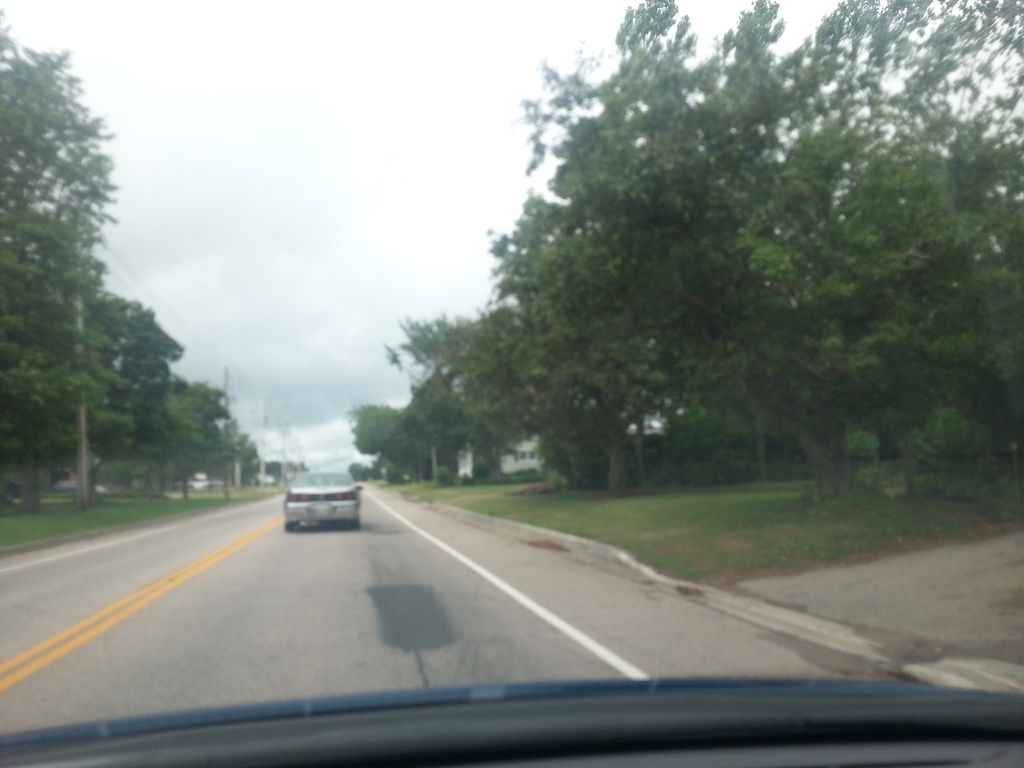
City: charlottetown